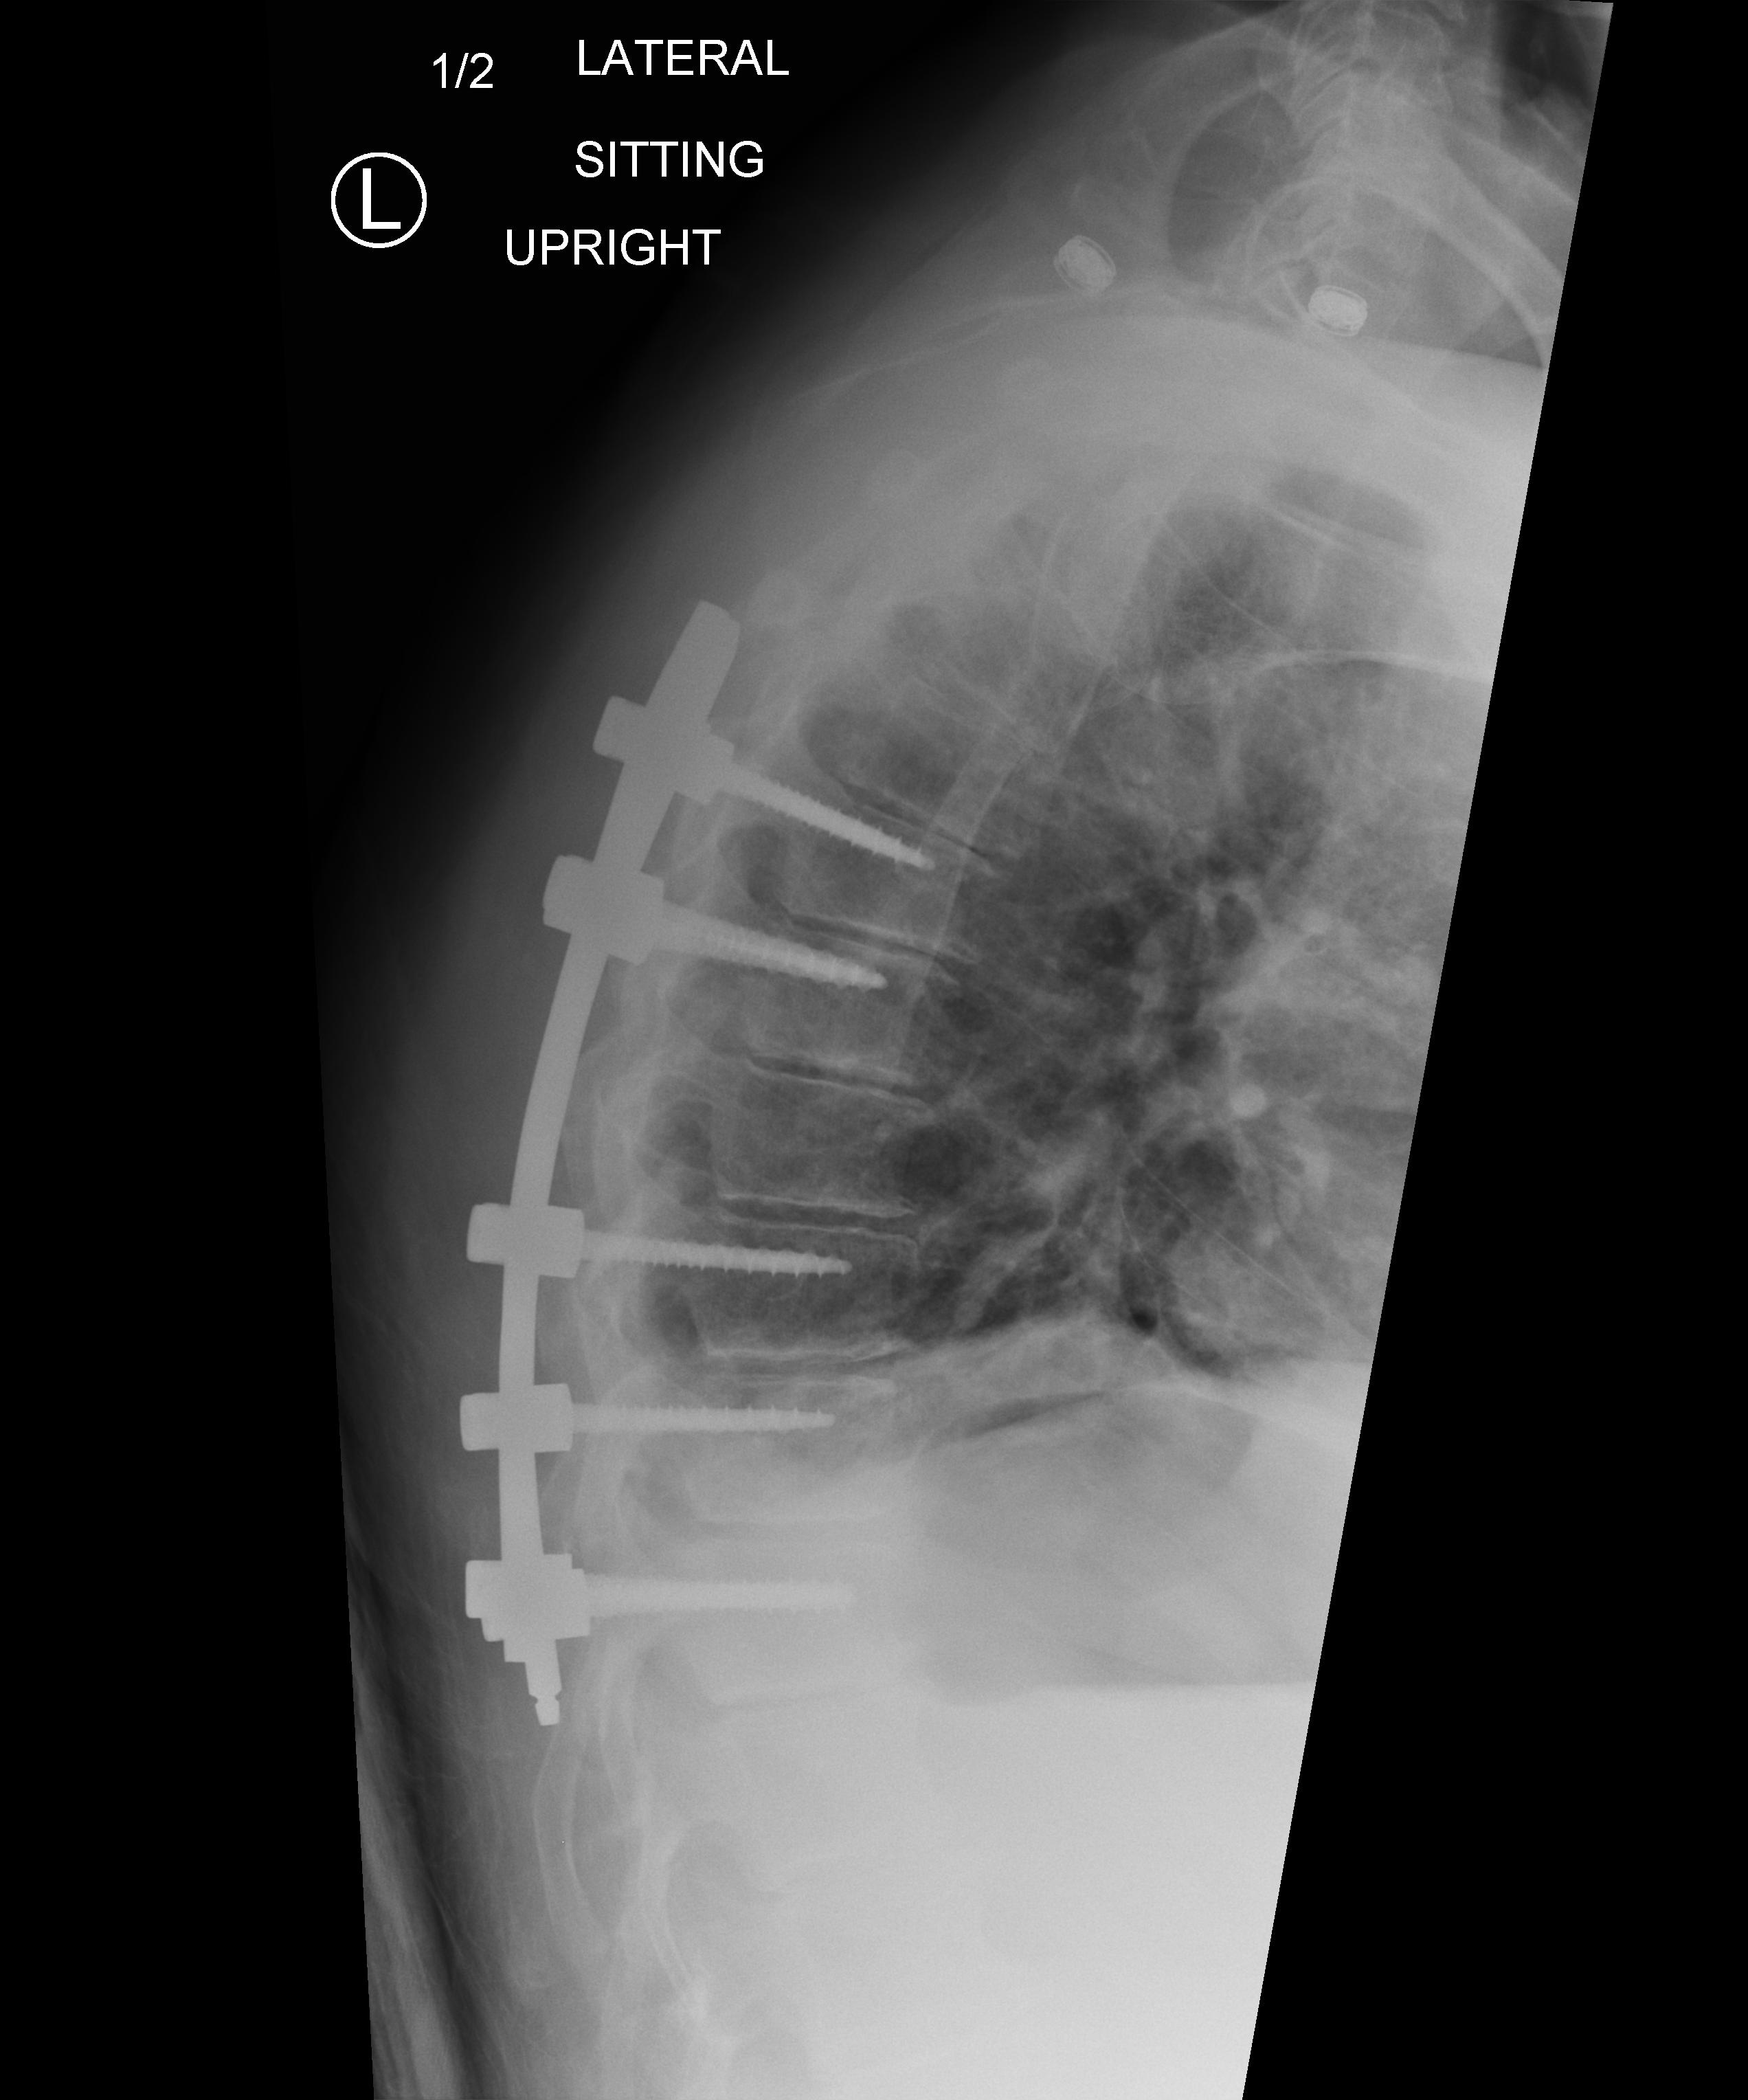
View: LATERAL
Implant manufacturer: medtronic solera